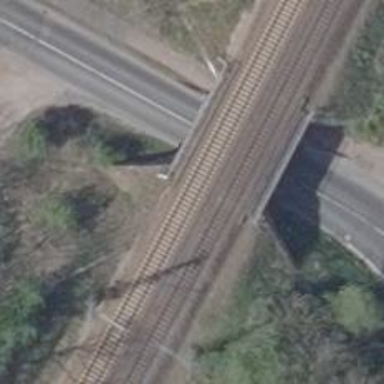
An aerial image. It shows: Bridge with electrified railway tracks featuring contact line.